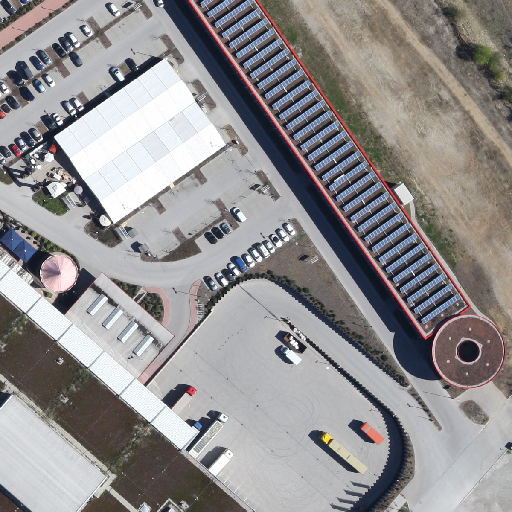
Referring expression: road